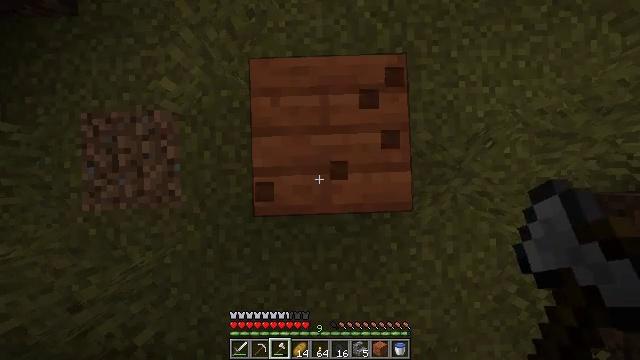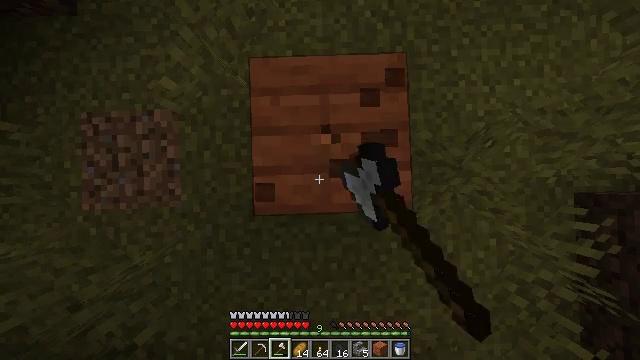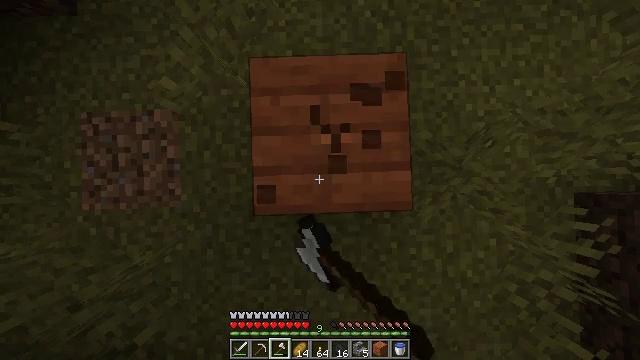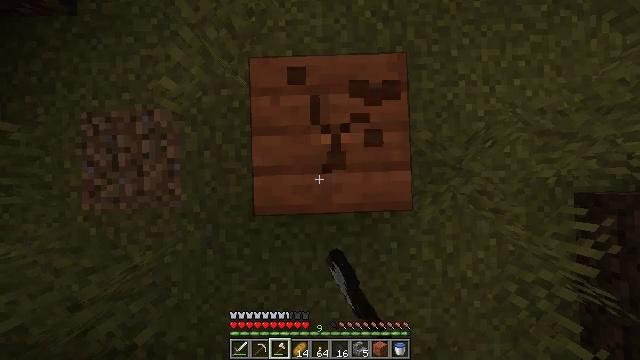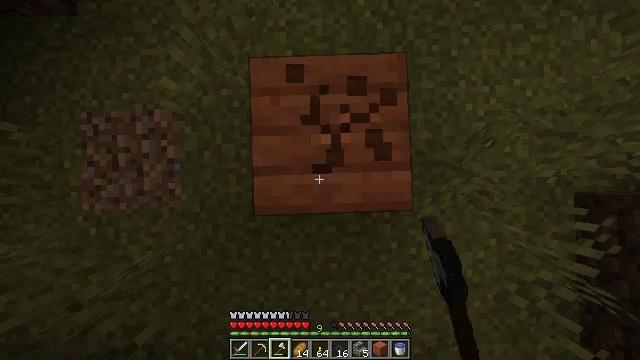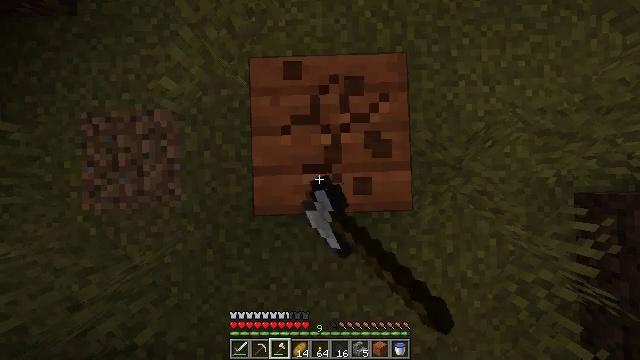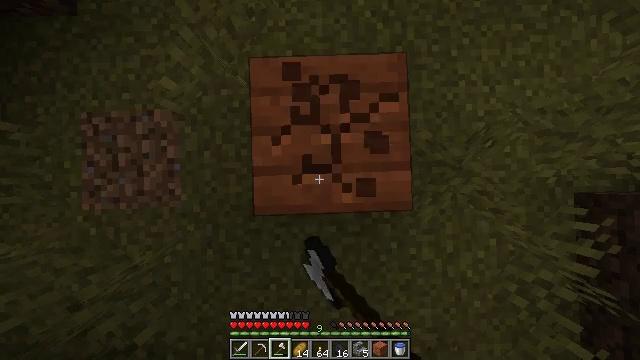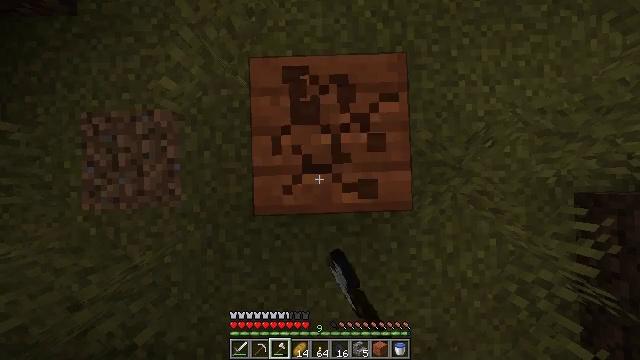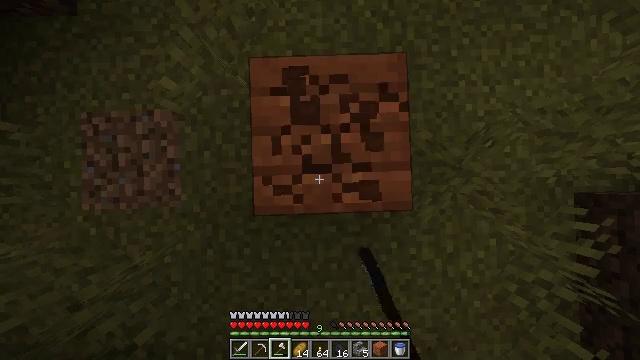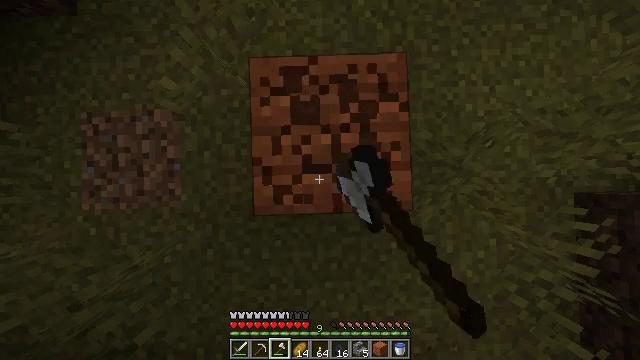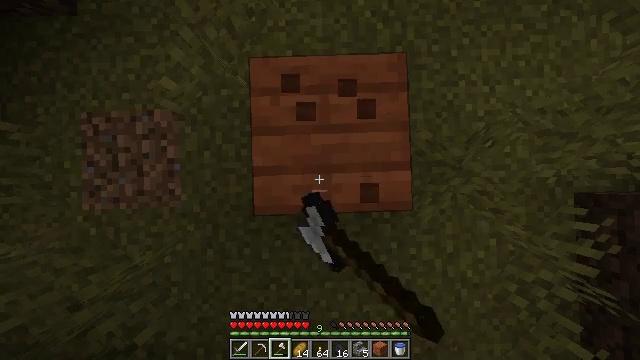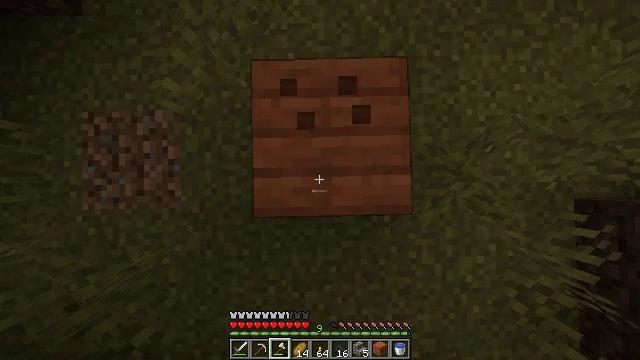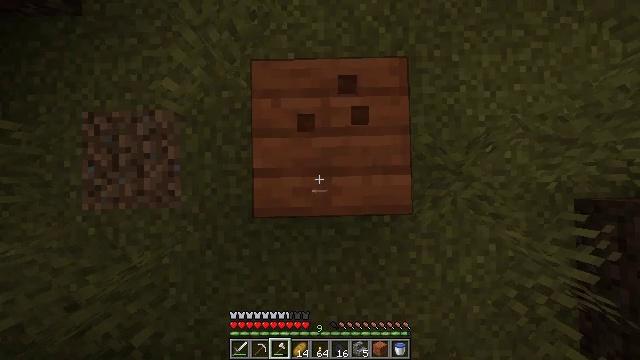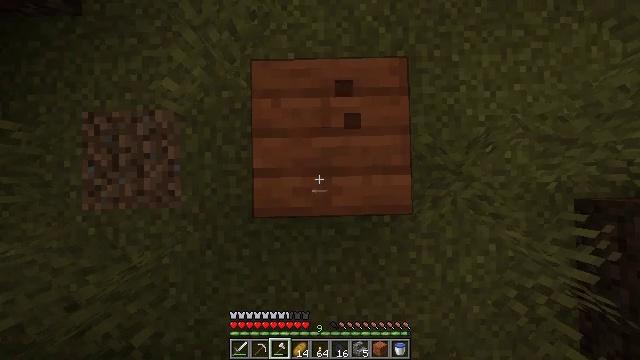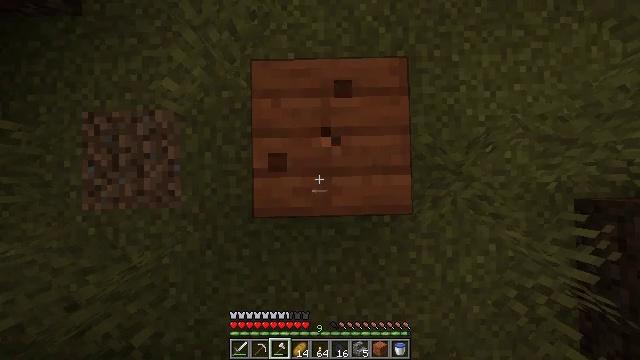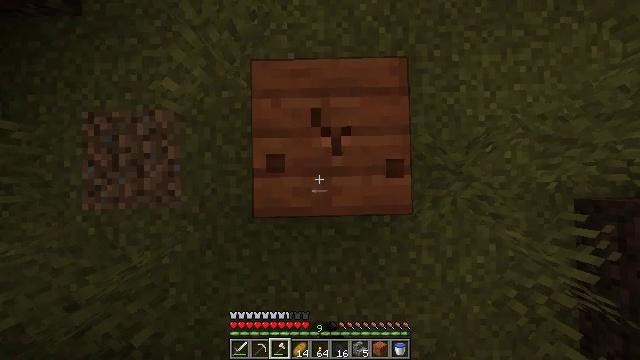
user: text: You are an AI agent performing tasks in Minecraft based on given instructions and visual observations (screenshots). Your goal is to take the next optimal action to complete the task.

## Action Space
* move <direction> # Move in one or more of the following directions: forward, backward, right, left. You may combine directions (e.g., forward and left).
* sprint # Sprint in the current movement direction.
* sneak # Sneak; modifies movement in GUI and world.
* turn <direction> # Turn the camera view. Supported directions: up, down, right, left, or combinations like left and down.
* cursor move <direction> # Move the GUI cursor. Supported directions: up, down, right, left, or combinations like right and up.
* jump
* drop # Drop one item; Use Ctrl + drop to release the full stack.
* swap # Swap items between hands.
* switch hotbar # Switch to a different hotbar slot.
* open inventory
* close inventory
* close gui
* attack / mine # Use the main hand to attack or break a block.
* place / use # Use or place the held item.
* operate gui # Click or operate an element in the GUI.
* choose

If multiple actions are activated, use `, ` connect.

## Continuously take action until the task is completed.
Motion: motion action
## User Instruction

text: Attack the acacia planks to recycle them.
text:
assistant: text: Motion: attack / mine
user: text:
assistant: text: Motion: attack / mine
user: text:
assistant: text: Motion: attack / mine
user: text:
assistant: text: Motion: attack / mine
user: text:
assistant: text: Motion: attack / mine
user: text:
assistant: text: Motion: attack / mine
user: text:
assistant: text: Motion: attack / mine
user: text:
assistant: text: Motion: attack / mine
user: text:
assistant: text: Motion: attack / mine
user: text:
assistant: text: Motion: no_op
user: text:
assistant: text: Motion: no_op
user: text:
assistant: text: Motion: no_op
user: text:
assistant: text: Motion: no_op
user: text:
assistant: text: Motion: attack / mine
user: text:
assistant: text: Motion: attack / mine
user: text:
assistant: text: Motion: attack / mine
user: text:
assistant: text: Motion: attack / mine
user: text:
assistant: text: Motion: attack / mine
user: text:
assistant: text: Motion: attack / mine
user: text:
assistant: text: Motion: attack / mine
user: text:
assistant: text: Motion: attack / mine
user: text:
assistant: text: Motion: attack / mine
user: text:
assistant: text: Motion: attack / mine
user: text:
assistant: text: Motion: attack / mine
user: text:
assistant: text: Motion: attack / mine
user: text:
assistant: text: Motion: attack / mine
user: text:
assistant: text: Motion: attack / mine
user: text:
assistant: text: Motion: no_op